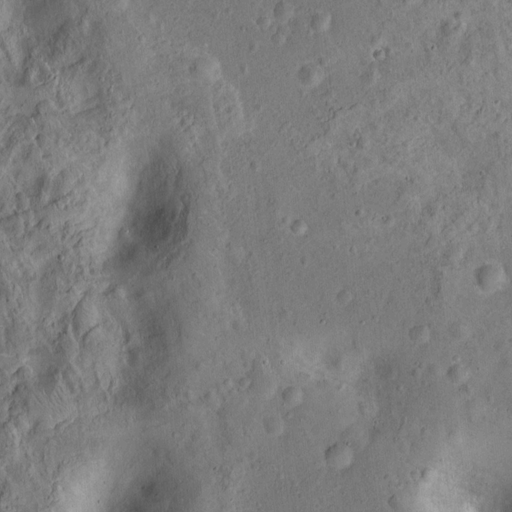
Classes present: Background, Cone